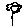
Label: flower